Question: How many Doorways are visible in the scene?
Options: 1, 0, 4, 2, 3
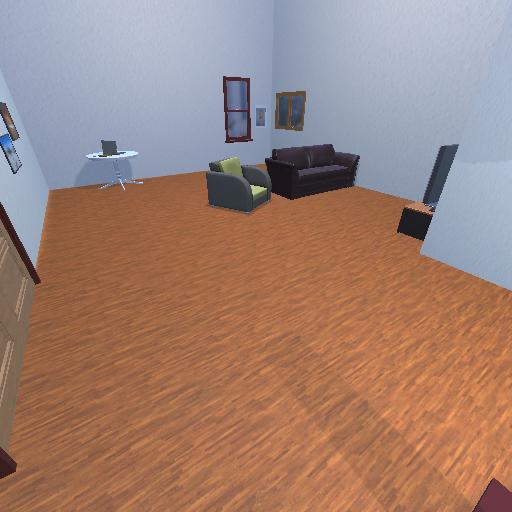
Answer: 1